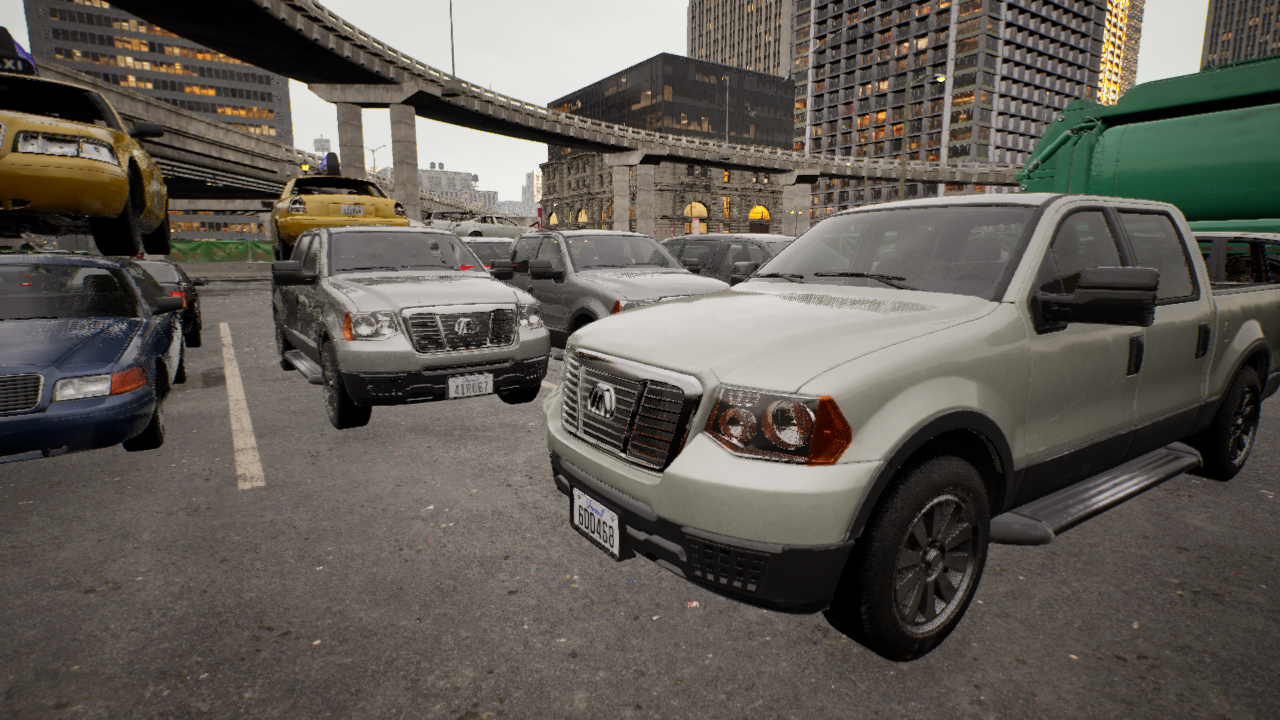
Venue: arterial
Lighting: golden hour
Vehicle rig: pickup